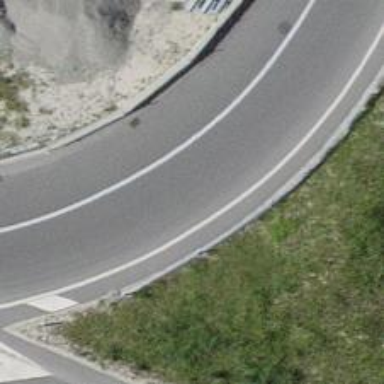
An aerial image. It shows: Asphalt motorway link.